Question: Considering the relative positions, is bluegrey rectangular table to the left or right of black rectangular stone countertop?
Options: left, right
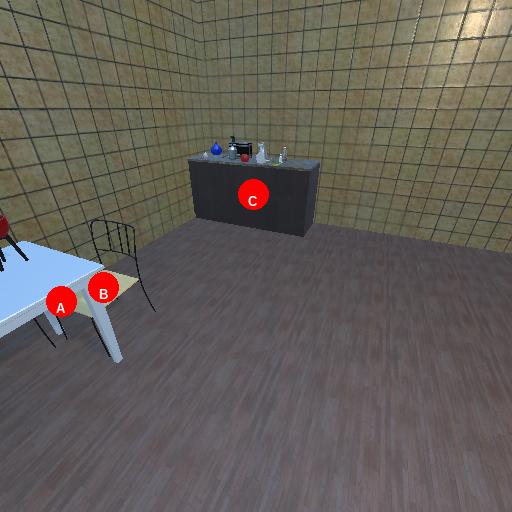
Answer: left